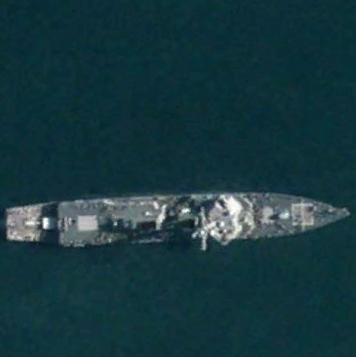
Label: destroyer